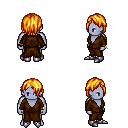
a pixel art fantasy rpg character, male body template, dark elf, purple skin, brown robe, red pants, light blonde bangs hairstyle, bracelets, metal boots, four views (front, back, left, right), 2x2 character sprite sheet, small pixel art, hard edges, no anti-aliasing